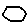
Label: hexagon